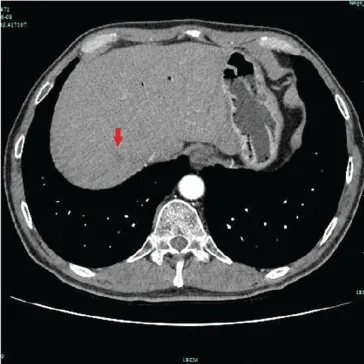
Enhanced CT images.in June 2021 The hepatic metastasis was significantly reduced (G).
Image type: radiology (ct)